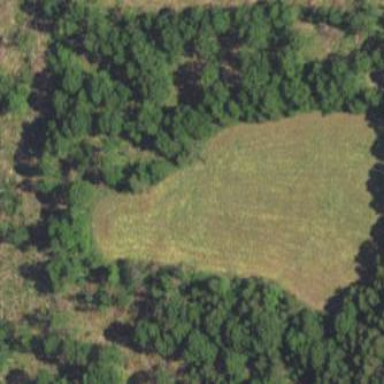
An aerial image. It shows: Wildlife opening in meadow.